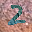
Label: 2